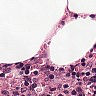
Metastatic tissue present: no